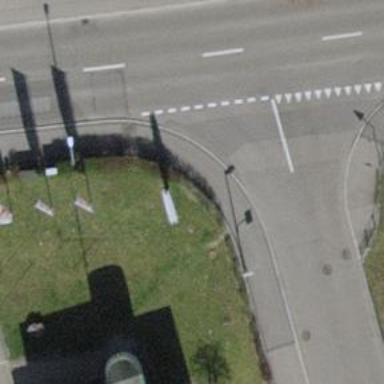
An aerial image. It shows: Asphalt sidewalk along the footway.